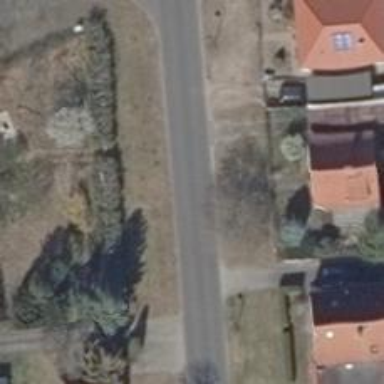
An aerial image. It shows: Footway along the road.